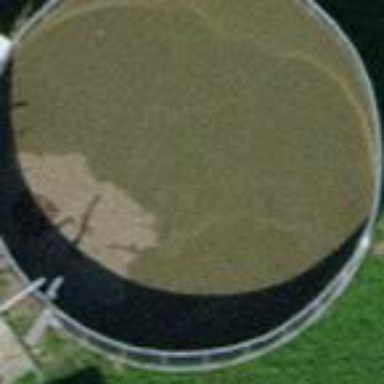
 classified as sewage reservoir in its type."